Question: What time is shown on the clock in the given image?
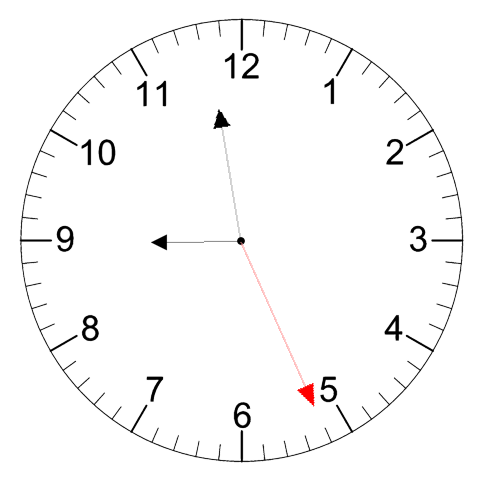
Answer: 08:58:26